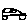
Label: car